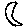
Label: moon